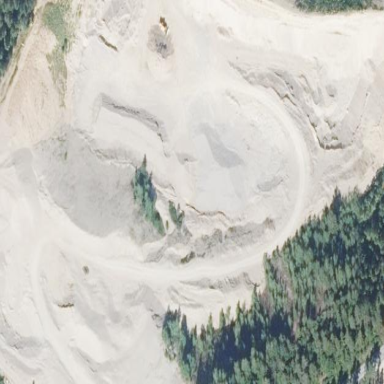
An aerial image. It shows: Quarry area.